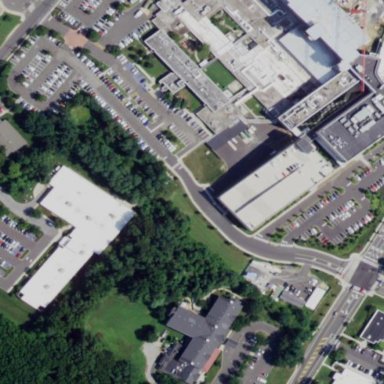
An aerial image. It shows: Healthcare facility identified as hospital.